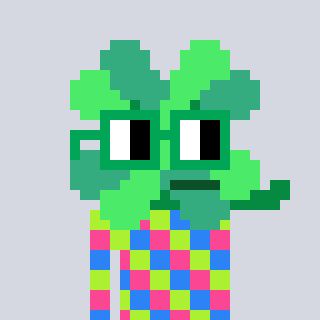
a pixel art character with square green glasses, a clover-shaped head and a red-colored body on a cool background